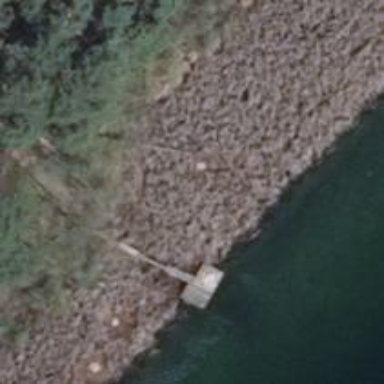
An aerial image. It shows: Man-made pier.